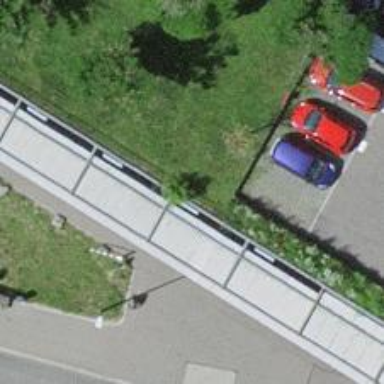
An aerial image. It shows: Bollard.